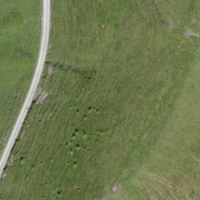
EUNIS habitat code: 23
Species observed at this site:
Tussilago farfara
Silene dioica